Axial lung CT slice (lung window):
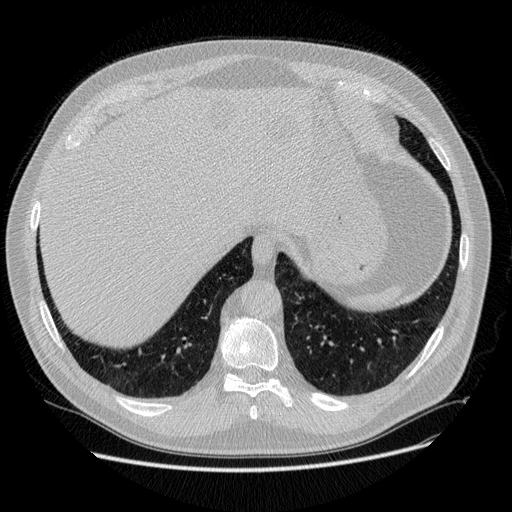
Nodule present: no